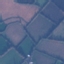
Label: Pasture